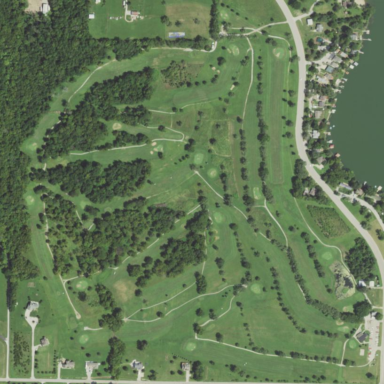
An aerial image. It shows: Golf course surrounded by greenery.